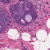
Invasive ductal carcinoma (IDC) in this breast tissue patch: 0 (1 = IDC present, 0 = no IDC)